Question: IMO Excel has weird treatment of empty Cells.
I am building a complex array formula. One of the referenced ranges contain cells, that may, or may not be empty, and if not empty, they can contain both numeric values and strings.
What function can I use, to get the value of the cell if the cell is not empty, and "" (or anything other non-numeric, e.g. '#N/A') if the cell is empty?
I want to get something like this working:
'''
=MIN(OFFSET(<column vector that contains text, numbers and empty cells>;<row vector of indices>-1;0))
'''
This form of formula returns an '#ARG' error, as was explained in the answer to <URL>.
But when I prefix the 'OFFSET' with 'N', it transforms any empty cell into '0', so the net result is '0' (unless there are negative numbers in the column vector).
'''
=MIN(L(OFFSET(<column vector>;<row vector of indices>-1;0)))
'''
Is there any formula, that only dereferences the reference returned by 'OFFSET' preserving the "emptyness" of the empty cell? Or maybe there is an alternate way of solving the problem, like
'''
=MIN(IF(OFFSET(<column vector>;<row vector of indices>-1;0)="",L(OFFSET(<column vector>;<row vector of indices>-1;0)),""))
'''
(This example also fails with '#ARG', because, as I understand, I need to dereference the array reference for the '=' test as well).
If it is at all possible, I prefer to keep with Excel 2007 set of built-in functions. And no VBA.
I would accept any solution, that uses constant number of cells irregardless of the size of each input array.
---
EDIT:
As a side remark I wonder what is wrong with the arrays returned by 'OFFSET' anyway? This simple example works perfectly:

...while the array returned by 'OFFSET' somehow wants to be alone in the formula.
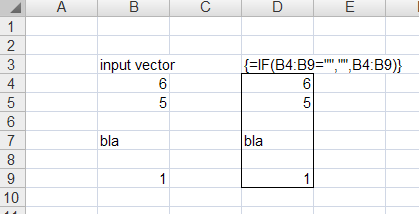
Answer: There may be another option but I don't see it at the moment.....
You can filter out zeroes by using an IF like this
'=MIN(IF(N(OFFSET(INDIRECT($A$2),$C4:$G4-1,0))<>0,N(OFFSET(INDIRECT($A$2),$C4:$G4-1,0))))'
but that won't distinguish between any actual zeroes in your range and those produced when the N function encounters blanks or text
This version should work
'=MIN(IF(COUNTBLANK(OFFSET(INDIRECT($A$2),$C4:$G4-1,0,1))+LEN(T(OFFSET(INDIRECT($A$2),$C4:$G4-1,0,1))),"",N(OFFSET(INDIRECT($A$2),$C4:$G4-1,0,1))))'
Perhaps not completely relevant here but the problem is finding functions that can deal with the "array of references" returned by OFFSET with this type of setup - 'N' and 'T' work as shown here and also 'COUNTBLANK'. Other functions that can be used on the OFFSET output are 'SUBTOTAL' and 'COUNTIF'. Note that 'COUNTBLANK' (along with 'SUBTOTAL' and 'COUNTIF') can work on ranges while 'T' and 'N' will only work with single values - if the latter functions are applied to ranges they simply look at the first value in the range - because of that I was able to use 'OFFSET' without the "height" parameter but you need that with 'COUNTBLANK' (and it's a good habit to get in to so 'OFFSET' should have the final 1 as here
=OFFSET(INDIRECT($A$2),$C4:$G4-1,0,1)